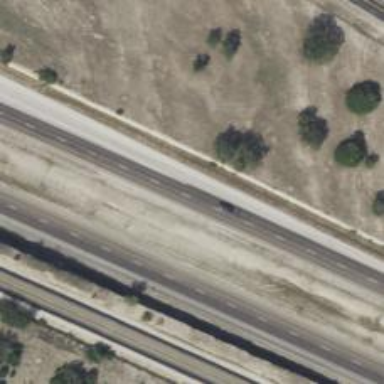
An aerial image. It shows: Rest area located at motorway junction.